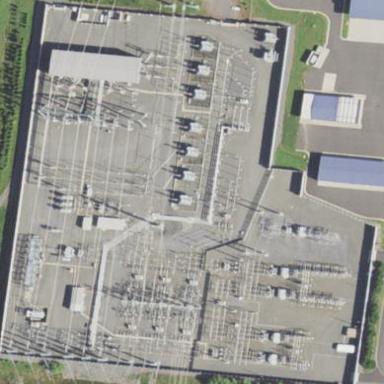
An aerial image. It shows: Power substation with transmission level designation. It is enclosed by fence.